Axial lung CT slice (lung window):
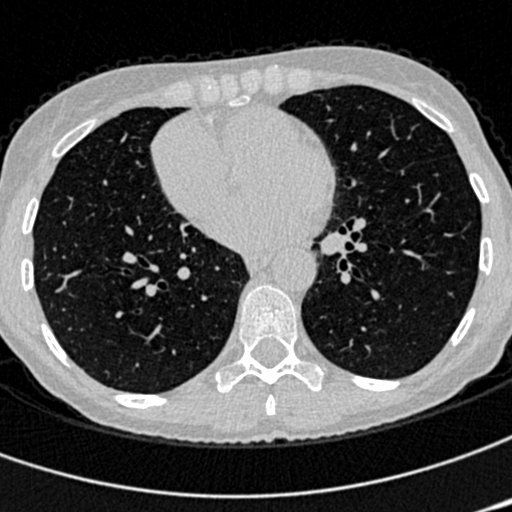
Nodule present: no